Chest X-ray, PA view. Patient: 55 years old, sex M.
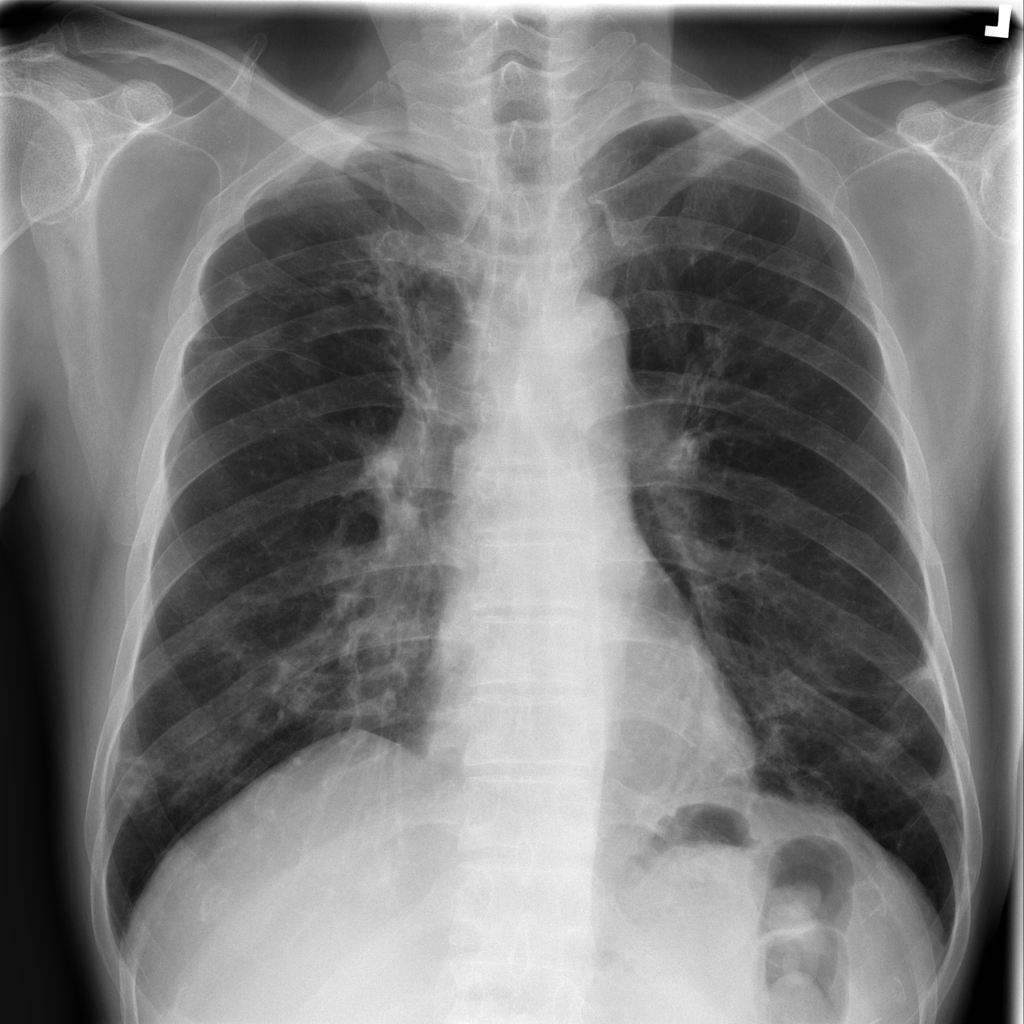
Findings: No Finding